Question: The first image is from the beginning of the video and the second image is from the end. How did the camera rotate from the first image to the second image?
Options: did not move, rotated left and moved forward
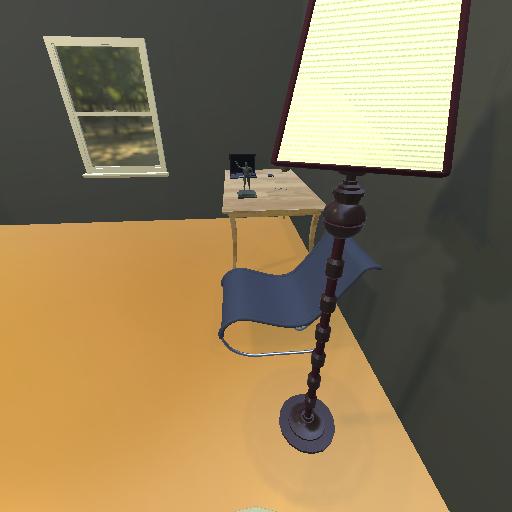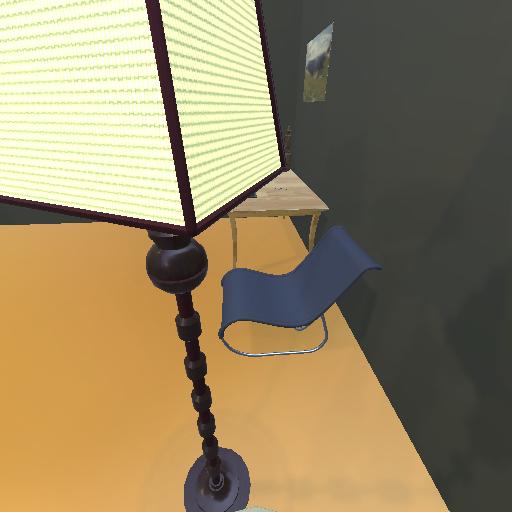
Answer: did not move